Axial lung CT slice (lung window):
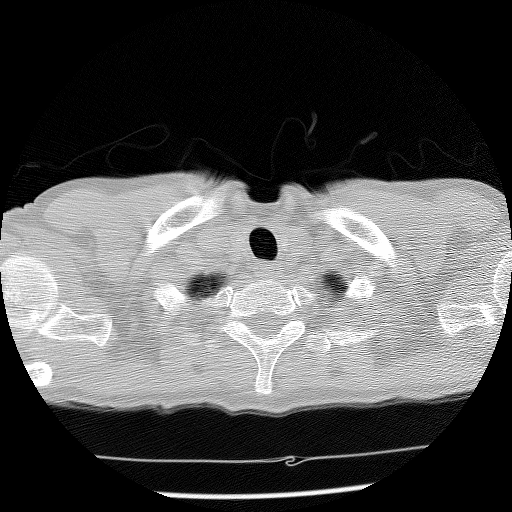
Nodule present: no